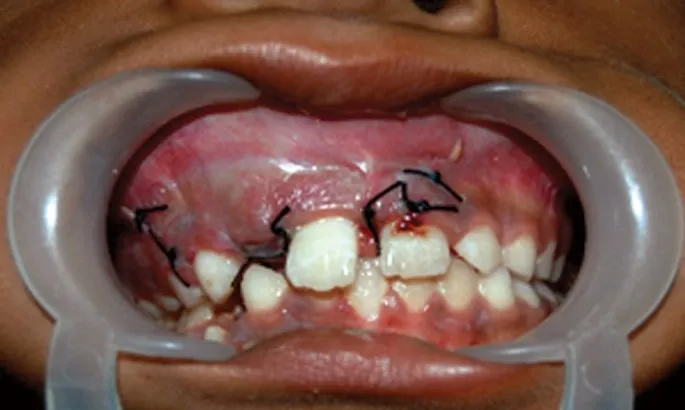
Flap sutured back in position.
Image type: medical_photograph (other_medical_photograph)